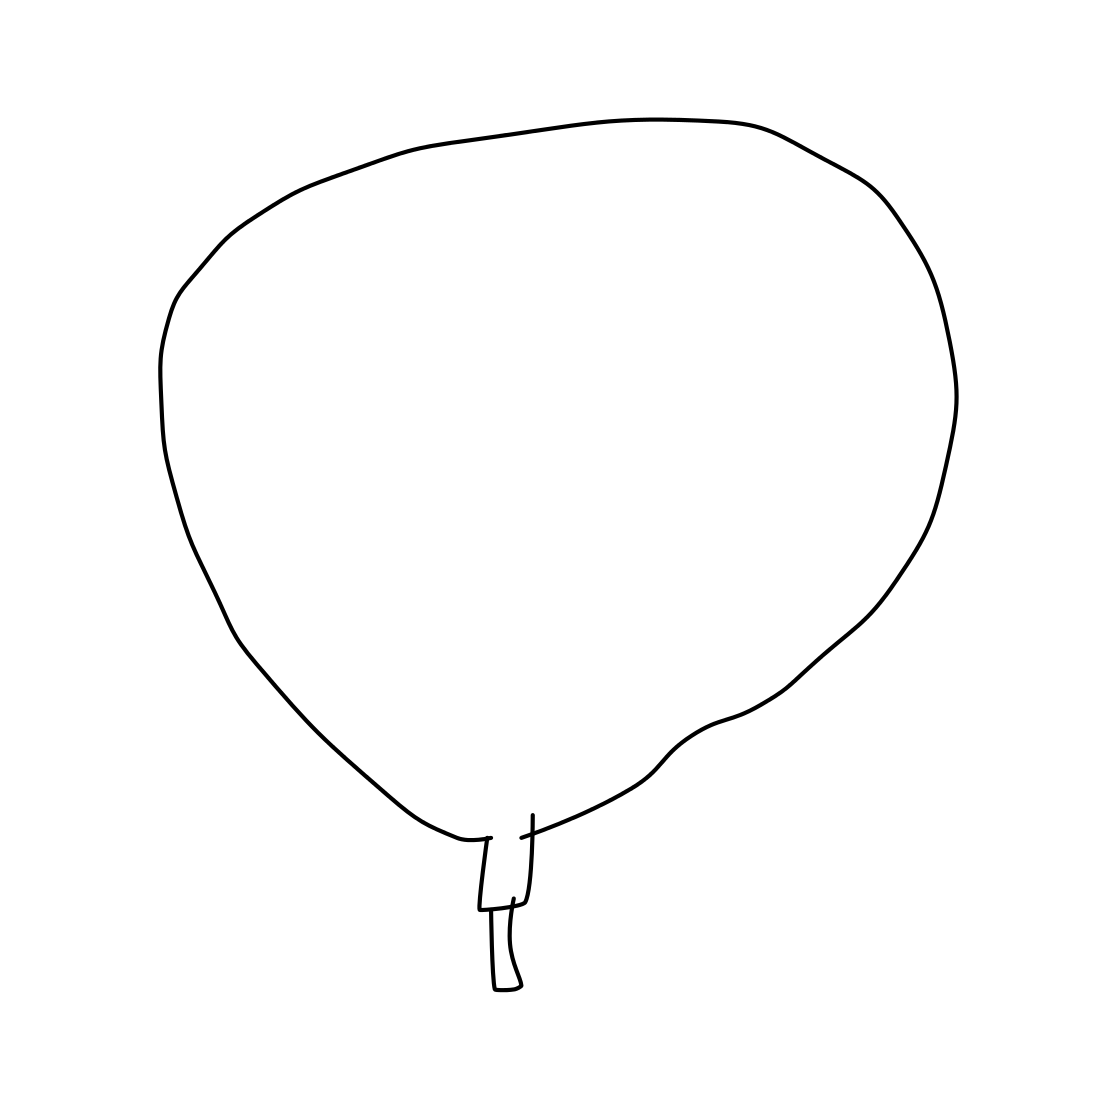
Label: hot air balloon